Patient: sex F, age 60
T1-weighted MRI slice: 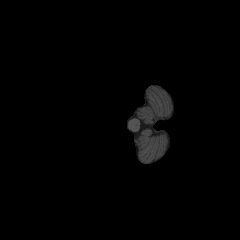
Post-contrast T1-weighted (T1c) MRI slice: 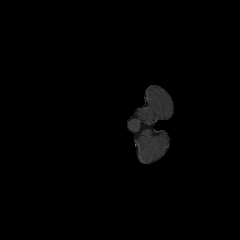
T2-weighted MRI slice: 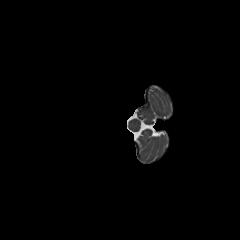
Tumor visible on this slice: no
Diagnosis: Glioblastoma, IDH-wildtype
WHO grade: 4